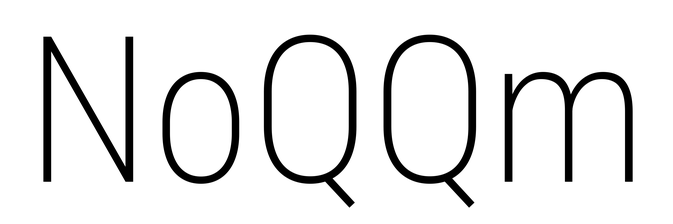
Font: Roboto_Condensed_ExtraLight